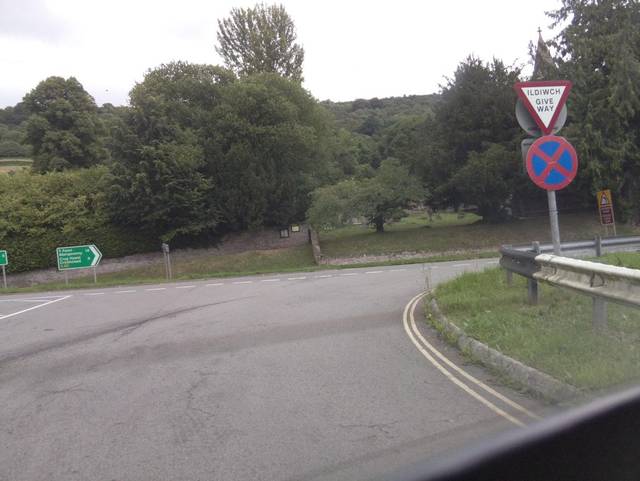
Region: United Kingdom
Coordinates: 51.903, -3.278